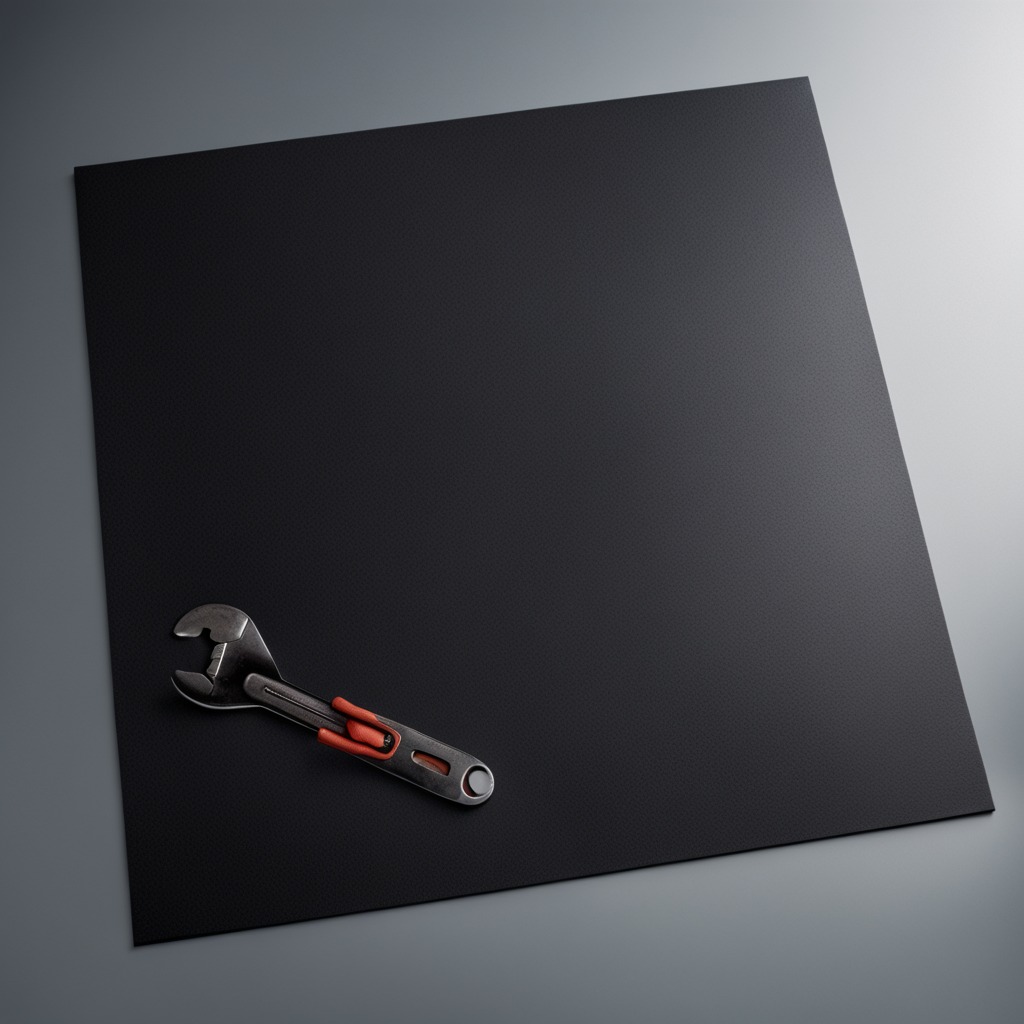
An wrench lies on the clean granite tabletop covered with a black rubber mat inside a workshop under bright overhead lighting crisp shadows high clarity worn but beneath the mat